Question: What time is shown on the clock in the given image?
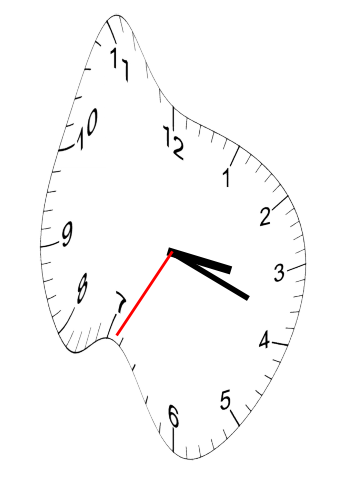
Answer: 03:18:35